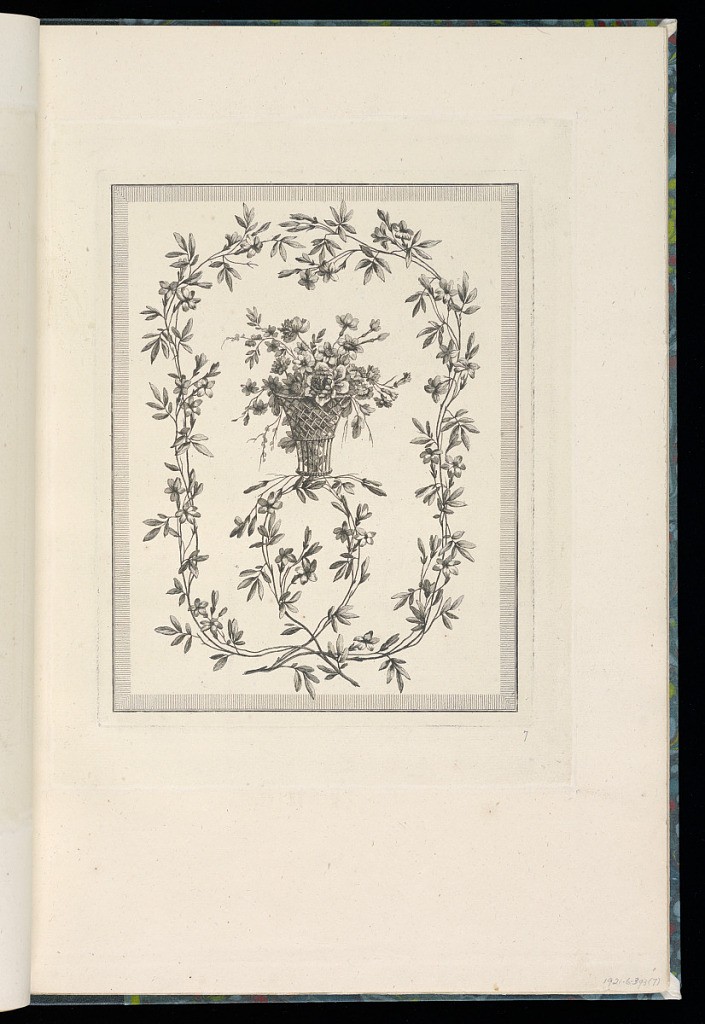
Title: Ornamental Trophy Design
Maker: Pierre Ranson, French, 1736–1786
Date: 1759–80
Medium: Etching and engraving on laid paper
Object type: Print
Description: Ornamental trophy design of a basket flowers framed and supported by branches of flowers and leaves. Possibly a design for a fire screen or hand fan.